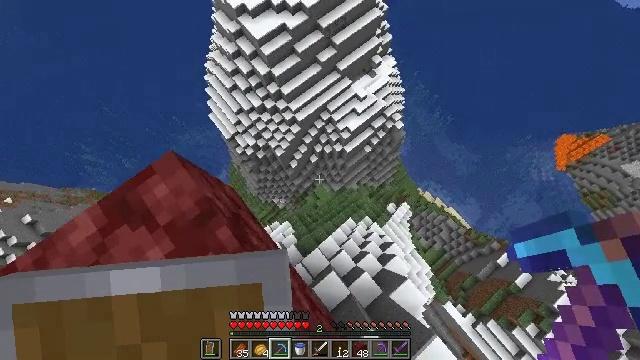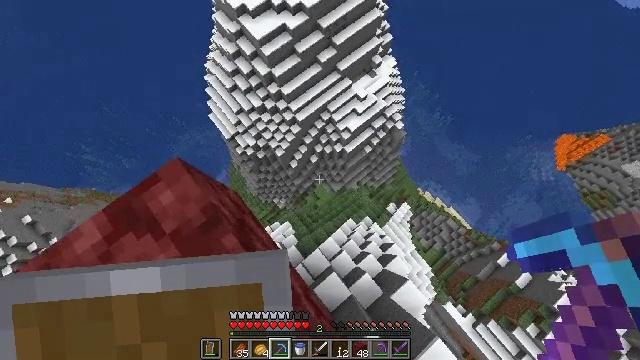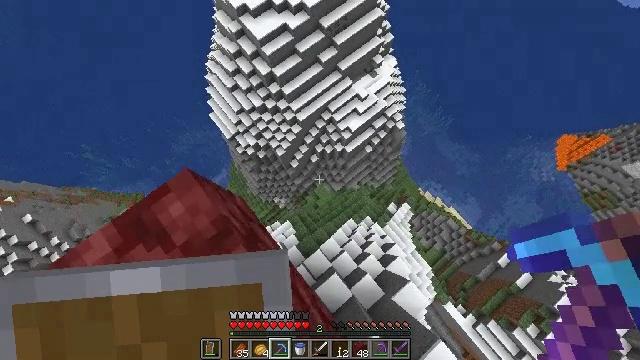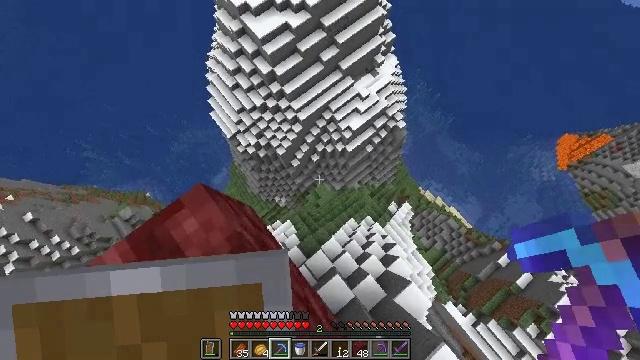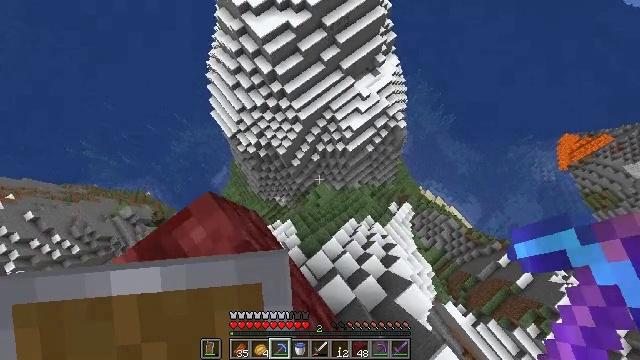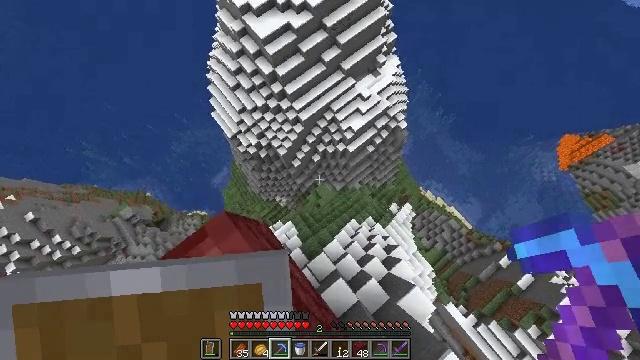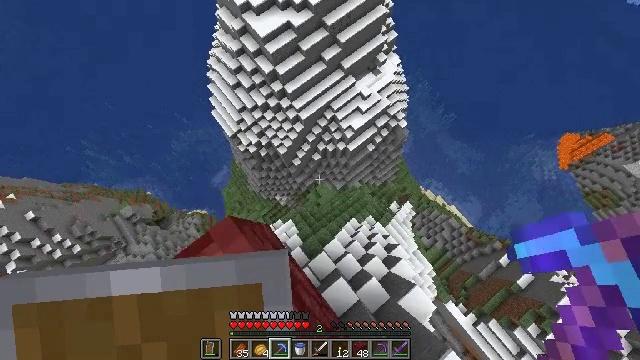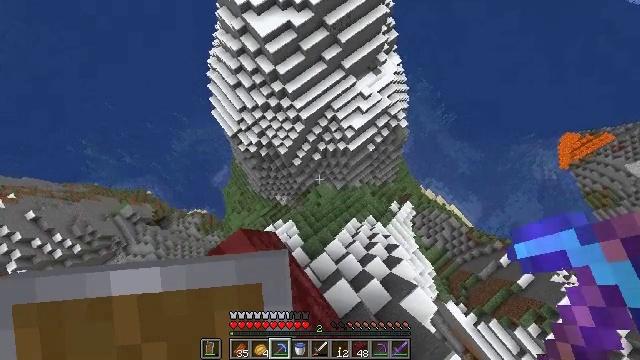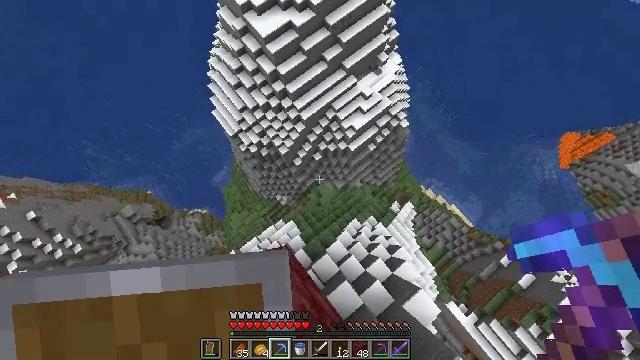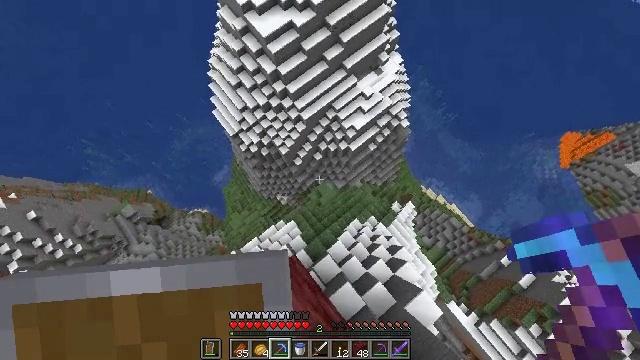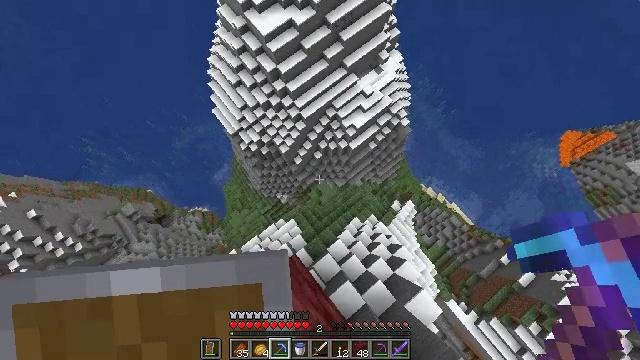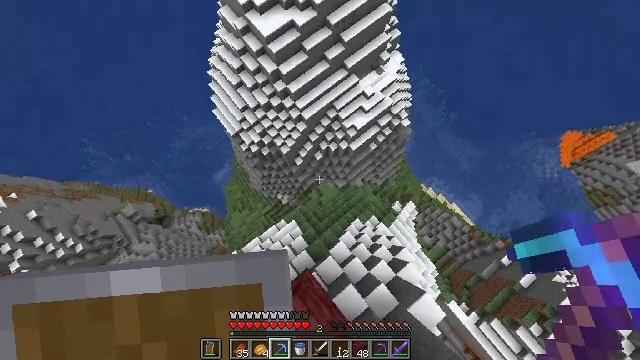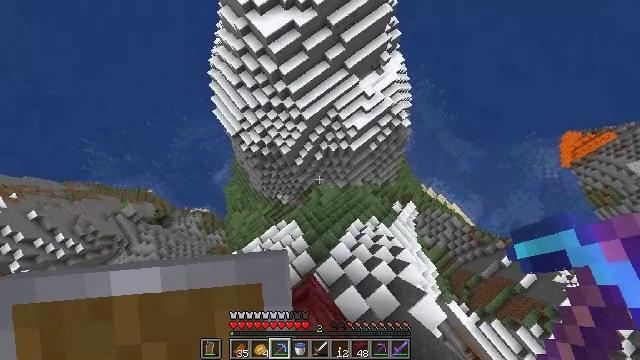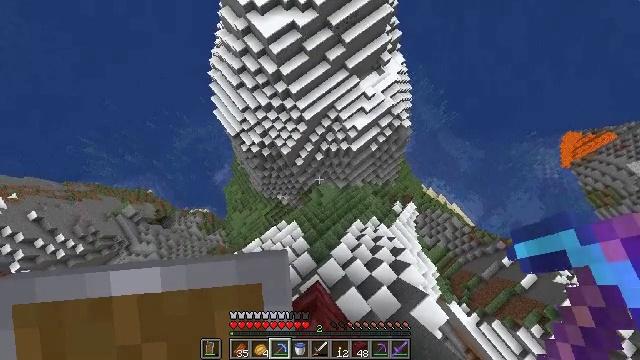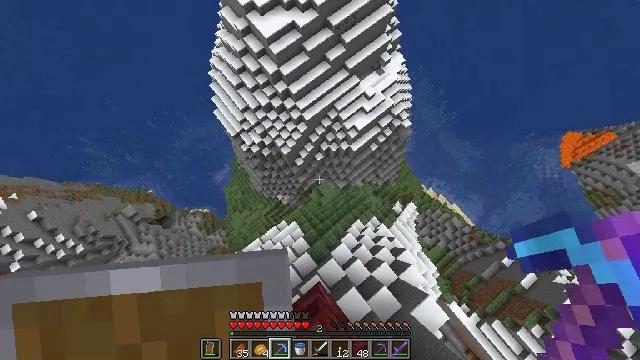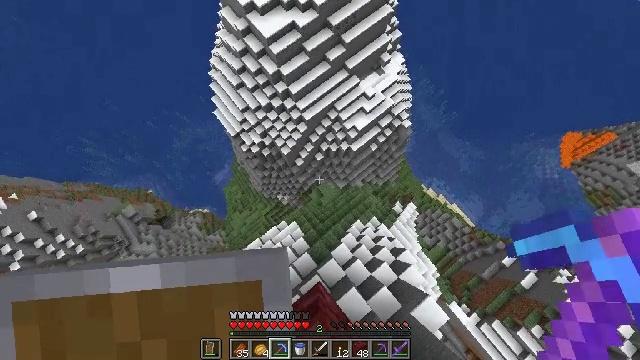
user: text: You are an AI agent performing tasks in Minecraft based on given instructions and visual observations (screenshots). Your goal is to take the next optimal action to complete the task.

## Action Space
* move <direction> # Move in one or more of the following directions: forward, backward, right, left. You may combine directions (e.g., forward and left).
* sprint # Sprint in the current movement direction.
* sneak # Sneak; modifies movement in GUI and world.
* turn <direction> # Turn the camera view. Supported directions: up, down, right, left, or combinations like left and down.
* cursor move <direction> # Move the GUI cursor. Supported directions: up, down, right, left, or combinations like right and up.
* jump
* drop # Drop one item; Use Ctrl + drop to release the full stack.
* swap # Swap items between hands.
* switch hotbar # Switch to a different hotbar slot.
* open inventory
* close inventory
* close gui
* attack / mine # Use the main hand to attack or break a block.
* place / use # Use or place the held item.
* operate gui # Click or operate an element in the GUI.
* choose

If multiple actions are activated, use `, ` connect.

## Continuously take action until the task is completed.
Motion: motion action
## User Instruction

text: Attack the ice to clear a path.
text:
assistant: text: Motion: move forward and move left, sneak
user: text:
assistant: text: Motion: move forward and move left, sneak
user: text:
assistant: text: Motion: move forward and move left, sneak
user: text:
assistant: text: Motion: move forward and move left, sneak
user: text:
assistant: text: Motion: move forward and move left, sneak
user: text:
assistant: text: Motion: move forward and move left, sneak
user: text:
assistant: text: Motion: move forward and move left, sneak
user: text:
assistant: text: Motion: move forward and move left, sneak
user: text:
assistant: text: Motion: move forward and move left, sneak
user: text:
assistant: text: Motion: move forward and move left, sneak
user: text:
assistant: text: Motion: move forward and move left, sneak
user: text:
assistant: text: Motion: move forward and move left, sneak
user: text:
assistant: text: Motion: move forward and move left, sneak
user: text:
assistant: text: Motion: sneak
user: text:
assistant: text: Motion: sneak
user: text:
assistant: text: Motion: sneak
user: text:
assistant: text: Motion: sneak
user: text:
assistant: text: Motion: sneak
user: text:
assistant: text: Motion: sneak
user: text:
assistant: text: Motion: sneak
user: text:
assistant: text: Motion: sneak
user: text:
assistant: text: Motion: sneak
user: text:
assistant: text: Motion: sneak
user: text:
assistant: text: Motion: sneak
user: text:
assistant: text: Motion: sneak
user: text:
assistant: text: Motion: sneak
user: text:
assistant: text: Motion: sneak
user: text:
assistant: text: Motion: sneak
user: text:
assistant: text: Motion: sneak
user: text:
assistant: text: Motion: sneak